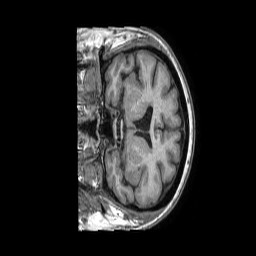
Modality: T1w
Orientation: coronal
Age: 65
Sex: female
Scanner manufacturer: philips
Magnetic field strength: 1.5 T
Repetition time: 0.007115 s
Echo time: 0.003232 s